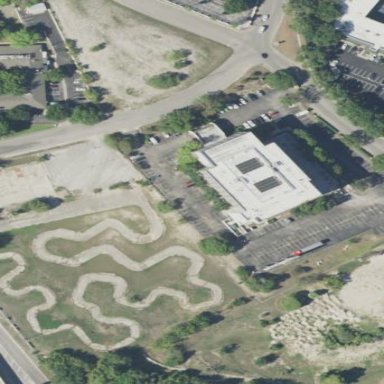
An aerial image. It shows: Raceway for motor sports.